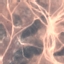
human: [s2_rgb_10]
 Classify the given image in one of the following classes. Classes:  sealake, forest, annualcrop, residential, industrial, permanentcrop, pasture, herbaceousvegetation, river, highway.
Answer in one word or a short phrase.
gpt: HerbaceousVegetation